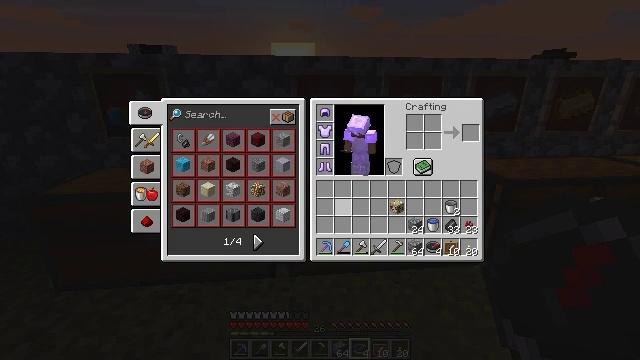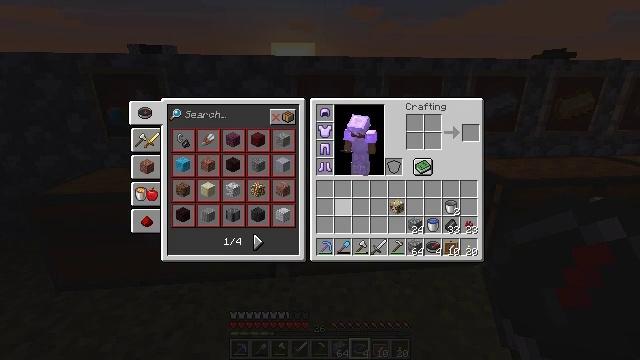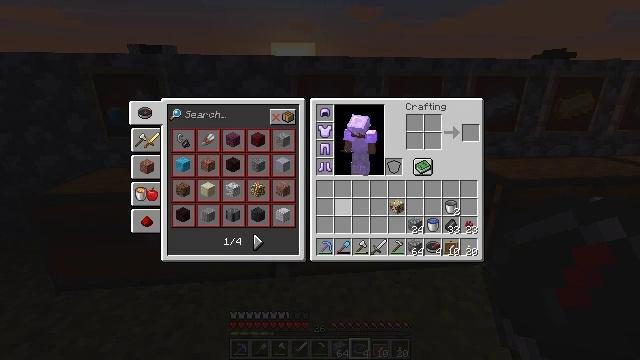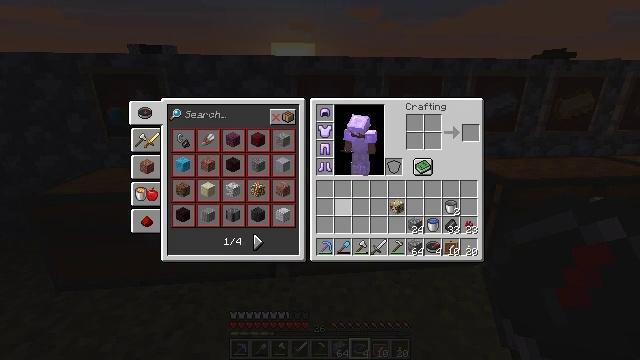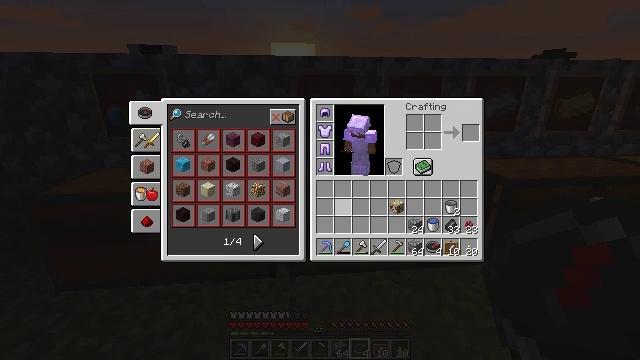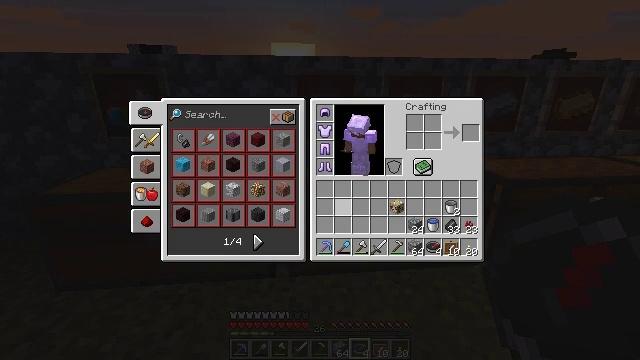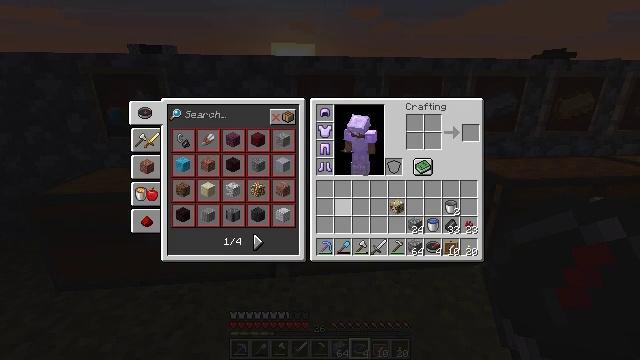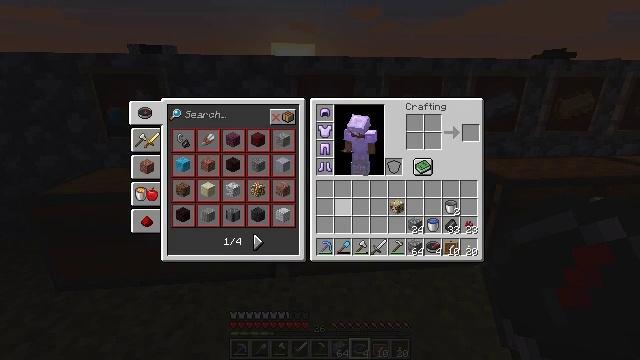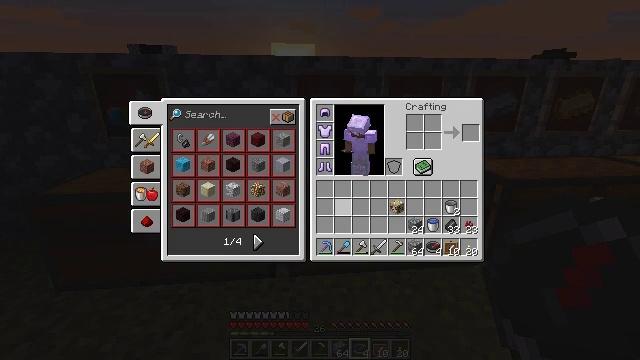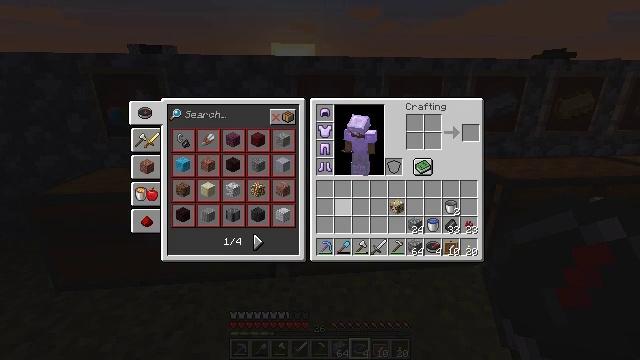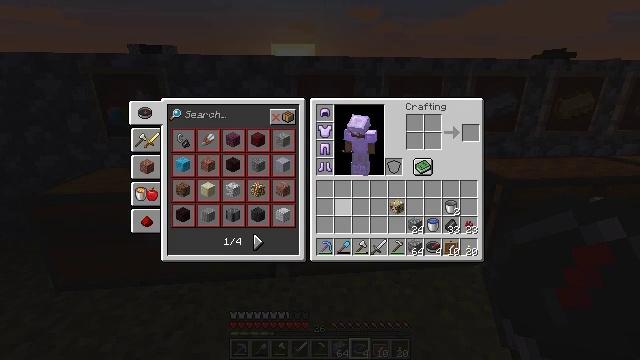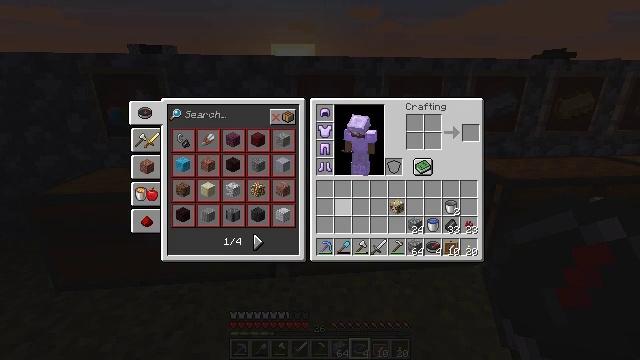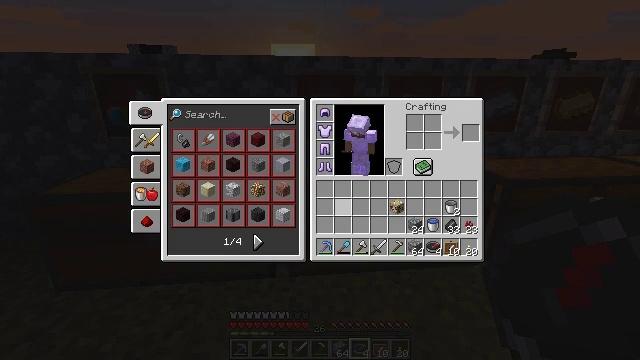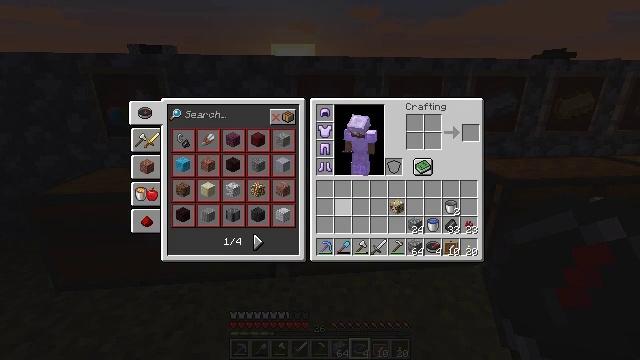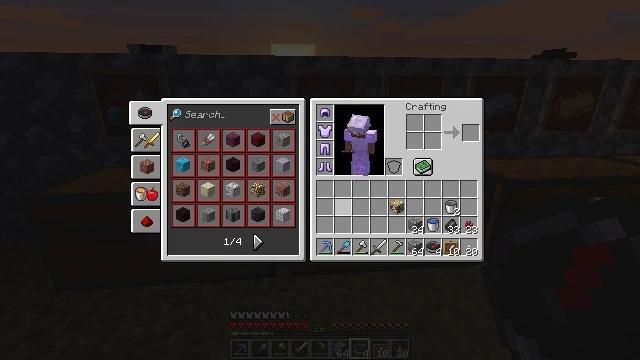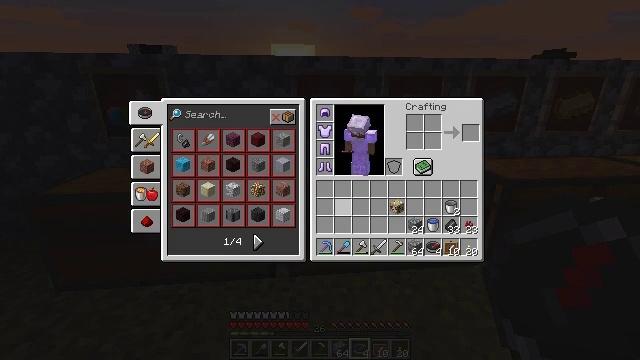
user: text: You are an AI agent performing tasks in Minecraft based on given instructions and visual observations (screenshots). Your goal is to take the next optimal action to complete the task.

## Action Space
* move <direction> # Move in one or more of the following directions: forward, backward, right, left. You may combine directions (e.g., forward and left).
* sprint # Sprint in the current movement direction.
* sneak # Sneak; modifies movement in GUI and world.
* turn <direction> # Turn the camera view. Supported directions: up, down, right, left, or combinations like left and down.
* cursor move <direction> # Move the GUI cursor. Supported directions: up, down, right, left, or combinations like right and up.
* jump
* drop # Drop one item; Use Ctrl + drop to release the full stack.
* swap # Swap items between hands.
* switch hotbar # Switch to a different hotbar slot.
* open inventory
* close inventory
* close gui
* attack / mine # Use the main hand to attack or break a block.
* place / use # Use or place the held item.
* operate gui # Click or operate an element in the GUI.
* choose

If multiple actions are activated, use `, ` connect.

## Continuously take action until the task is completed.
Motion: motion action
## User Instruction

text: Take down the acacia wall sign.
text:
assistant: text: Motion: no_op
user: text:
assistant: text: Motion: no_op
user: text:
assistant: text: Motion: no_op
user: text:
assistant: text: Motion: no_op
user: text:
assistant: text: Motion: no_op
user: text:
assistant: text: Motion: no_op
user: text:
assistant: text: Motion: no_op
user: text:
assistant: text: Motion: no_op
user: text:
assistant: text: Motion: no_op
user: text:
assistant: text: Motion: no_op
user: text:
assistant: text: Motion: no_op
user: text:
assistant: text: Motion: no_op
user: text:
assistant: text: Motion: no_op
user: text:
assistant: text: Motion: no_op
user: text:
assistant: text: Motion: no_op
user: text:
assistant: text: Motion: no_op
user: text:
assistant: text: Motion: no_op
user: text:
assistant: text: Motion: no_op
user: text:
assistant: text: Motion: no_op
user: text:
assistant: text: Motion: no_op
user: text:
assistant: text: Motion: no_op
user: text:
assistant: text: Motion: no_op
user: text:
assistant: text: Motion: no_op
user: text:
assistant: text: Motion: no_op
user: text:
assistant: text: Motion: no_op
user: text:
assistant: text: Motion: no_op
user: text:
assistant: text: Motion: no_op
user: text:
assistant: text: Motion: no_op
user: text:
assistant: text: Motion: no_op
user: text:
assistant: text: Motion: no_op